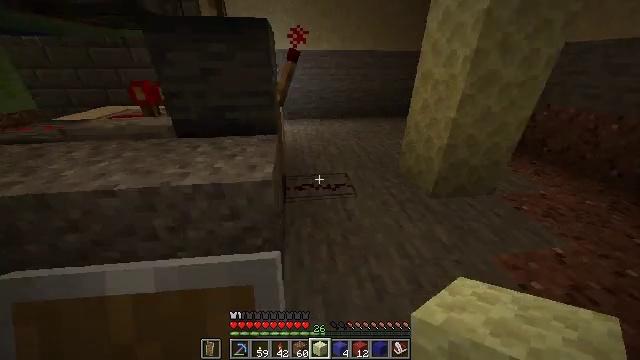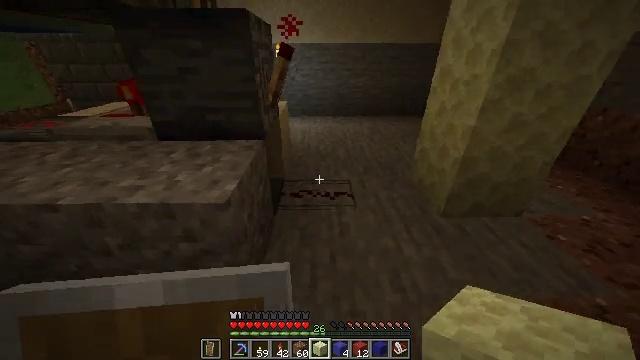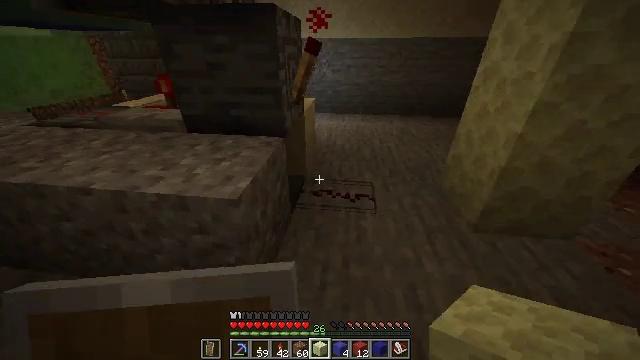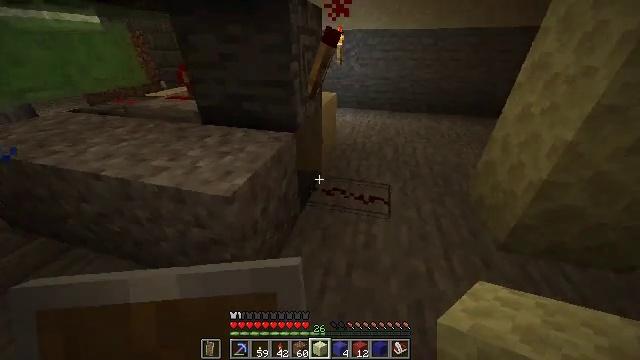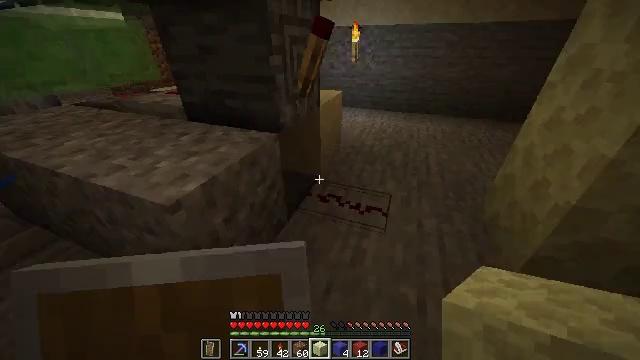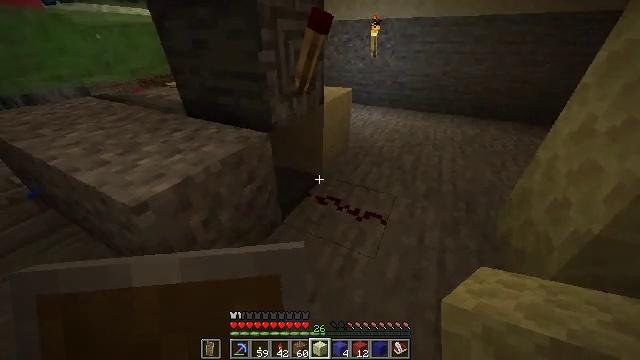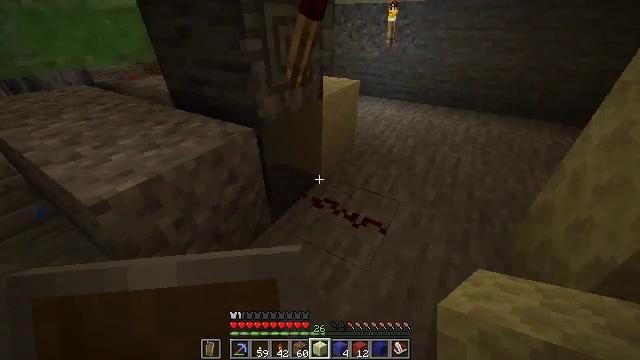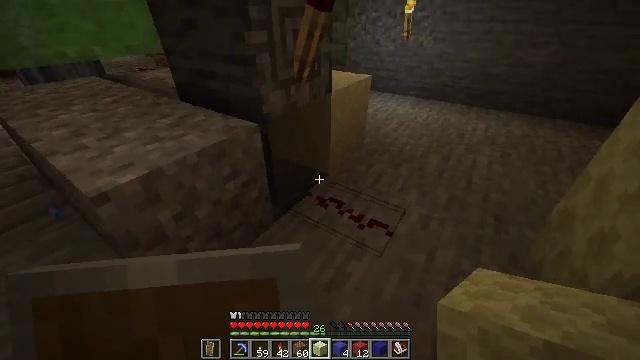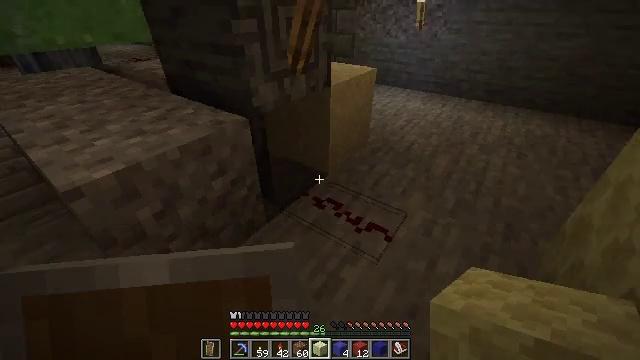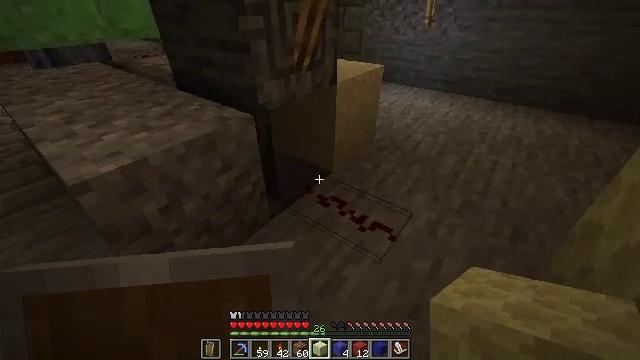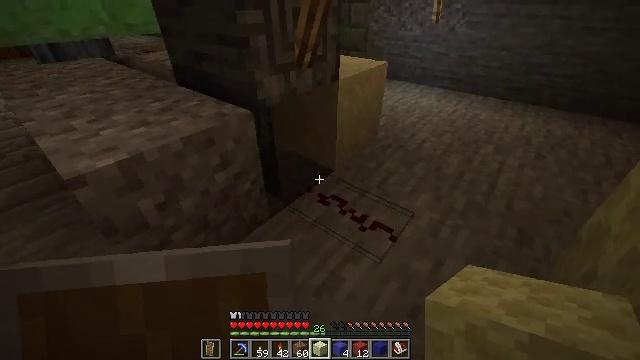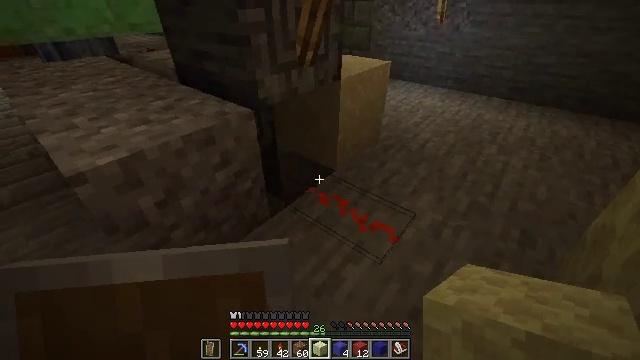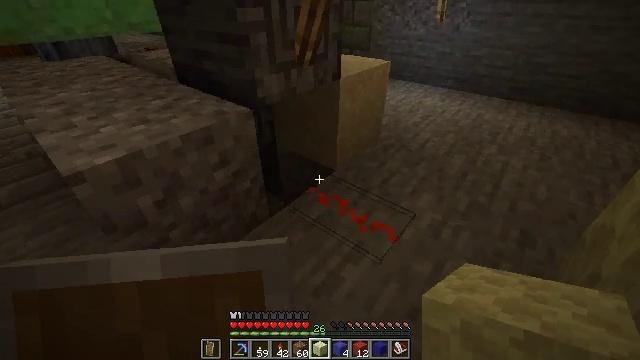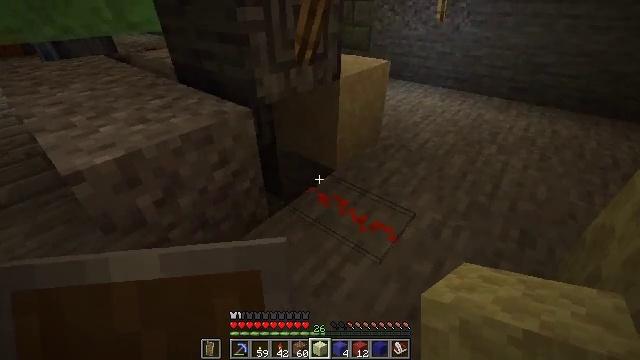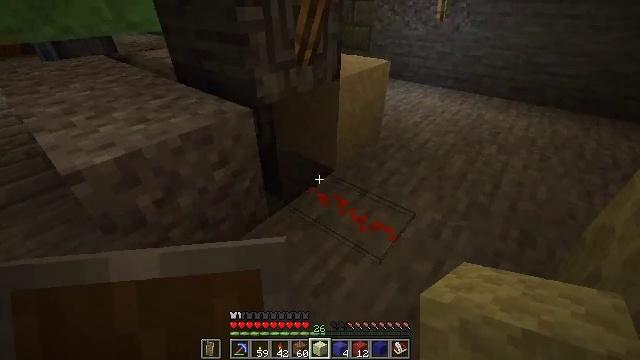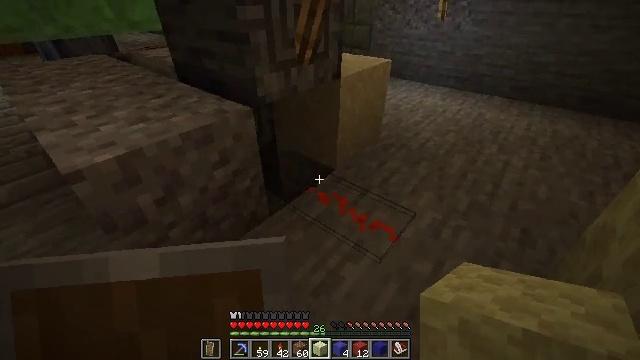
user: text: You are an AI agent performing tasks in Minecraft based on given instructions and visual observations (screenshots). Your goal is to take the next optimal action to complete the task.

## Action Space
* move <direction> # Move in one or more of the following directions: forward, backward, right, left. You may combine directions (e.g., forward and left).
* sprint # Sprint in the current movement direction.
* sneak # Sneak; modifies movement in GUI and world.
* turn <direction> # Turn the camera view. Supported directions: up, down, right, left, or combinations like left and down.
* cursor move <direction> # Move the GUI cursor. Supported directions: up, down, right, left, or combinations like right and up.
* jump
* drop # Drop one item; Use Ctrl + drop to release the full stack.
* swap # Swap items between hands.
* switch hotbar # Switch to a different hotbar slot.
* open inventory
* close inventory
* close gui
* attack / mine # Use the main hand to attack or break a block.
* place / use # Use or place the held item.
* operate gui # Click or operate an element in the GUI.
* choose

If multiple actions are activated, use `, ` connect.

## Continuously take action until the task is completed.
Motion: motion action
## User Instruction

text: Break the mossy stone bricks in a structure.
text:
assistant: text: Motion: move forward and move right, turn left and down
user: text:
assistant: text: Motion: move forward and move right, turn left
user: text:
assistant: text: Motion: move forward and move right, turn left and down
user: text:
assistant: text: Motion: move forward and move right, turn left
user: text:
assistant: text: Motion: move right, turn left
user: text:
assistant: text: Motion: turn left
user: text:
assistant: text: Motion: turn left
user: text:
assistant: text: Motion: turn left
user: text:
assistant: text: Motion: turn left
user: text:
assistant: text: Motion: turn left
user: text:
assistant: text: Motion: no_op
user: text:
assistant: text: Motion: no_op
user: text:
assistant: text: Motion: no_op
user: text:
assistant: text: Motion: no_op
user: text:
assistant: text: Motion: no_op
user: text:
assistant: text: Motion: move back and move right, turn left and down
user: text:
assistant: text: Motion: move back and move right, turn left and down
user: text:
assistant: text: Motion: move back and move right, turn left and down
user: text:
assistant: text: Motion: move right, turn left
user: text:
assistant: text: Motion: move forward, turn left
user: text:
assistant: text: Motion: move forward, turn left
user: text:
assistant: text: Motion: move forward, turn left and down
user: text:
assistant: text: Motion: move forward, turn left
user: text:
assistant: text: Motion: move forward, turn left and down
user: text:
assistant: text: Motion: move forward, turn left
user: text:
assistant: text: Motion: move forward, turn left and down
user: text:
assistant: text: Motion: move forward, turn down
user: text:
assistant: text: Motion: move forward, turn down
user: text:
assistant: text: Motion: turn down
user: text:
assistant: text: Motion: turn left and down